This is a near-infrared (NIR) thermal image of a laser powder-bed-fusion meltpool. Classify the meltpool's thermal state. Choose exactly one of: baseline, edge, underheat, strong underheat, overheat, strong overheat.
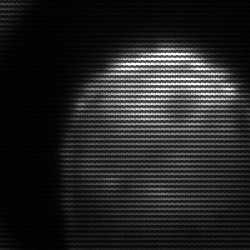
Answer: edge